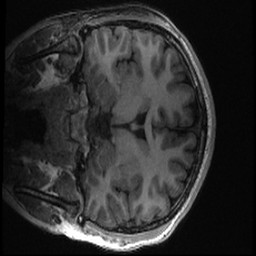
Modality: T1w
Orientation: coronal